Field crop: maize
Growth stage: 2
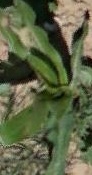
Species: maize